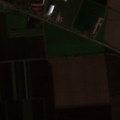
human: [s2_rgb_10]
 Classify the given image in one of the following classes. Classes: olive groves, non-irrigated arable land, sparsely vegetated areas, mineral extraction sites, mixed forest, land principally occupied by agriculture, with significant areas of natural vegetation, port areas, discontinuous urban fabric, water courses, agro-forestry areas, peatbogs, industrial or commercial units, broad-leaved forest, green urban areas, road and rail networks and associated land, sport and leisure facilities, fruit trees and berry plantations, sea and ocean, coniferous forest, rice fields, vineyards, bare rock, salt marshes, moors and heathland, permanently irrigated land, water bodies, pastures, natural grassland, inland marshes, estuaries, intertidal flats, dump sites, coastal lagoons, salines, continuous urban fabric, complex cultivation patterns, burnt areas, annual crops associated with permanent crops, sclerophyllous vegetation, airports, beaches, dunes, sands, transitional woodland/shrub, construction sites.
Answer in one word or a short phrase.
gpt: industrial or commercial units, non-irrigated arable land